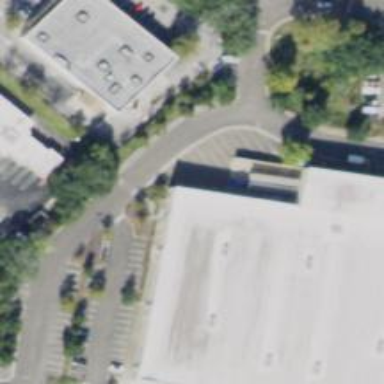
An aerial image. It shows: Retail building that houses department store.